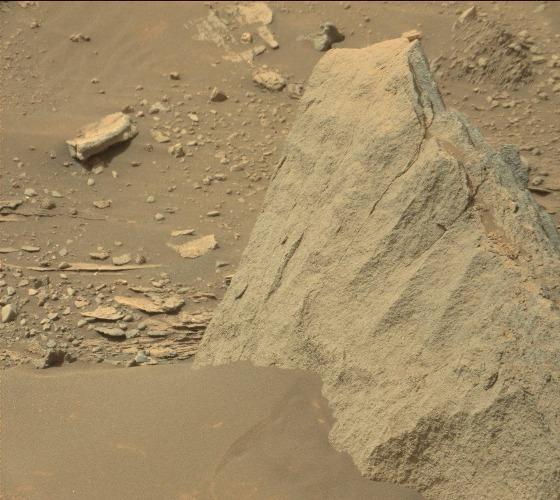
Terrain classes present: Bedrock, Gravel / Sand / Soil, Rock, Shadow